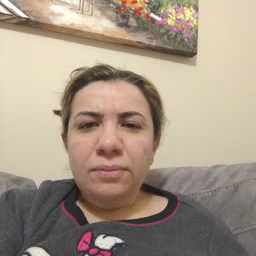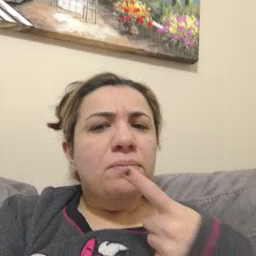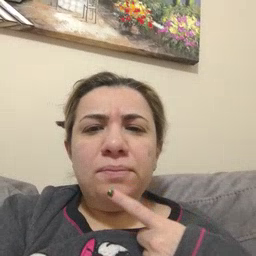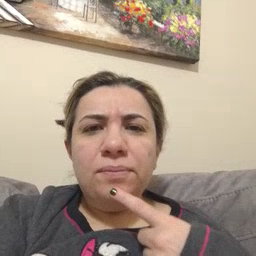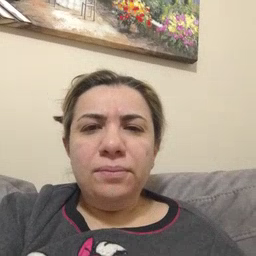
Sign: say